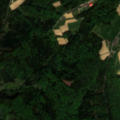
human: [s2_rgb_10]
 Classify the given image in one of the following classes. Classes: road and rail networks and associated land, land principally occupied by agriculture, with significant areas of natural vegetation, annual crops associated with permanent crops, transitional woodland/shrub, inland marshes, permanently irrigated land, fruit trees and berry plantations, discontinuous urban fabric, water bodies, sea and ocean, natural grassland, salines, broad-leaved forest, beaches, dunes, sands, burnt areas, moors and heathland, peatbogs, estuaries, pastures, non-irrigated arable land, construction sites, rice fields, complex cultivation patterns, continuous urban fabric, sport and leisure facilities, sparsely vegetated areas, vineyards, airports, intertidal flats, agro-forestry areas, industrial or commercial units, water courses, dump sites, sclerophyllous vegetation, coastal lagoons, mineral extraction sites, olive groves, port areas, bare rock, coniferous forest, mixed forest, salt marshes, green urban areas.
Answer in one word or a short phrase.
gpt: non-irrigated arable land, complex cultivation patterns, broad-leaved forest, mixed forest